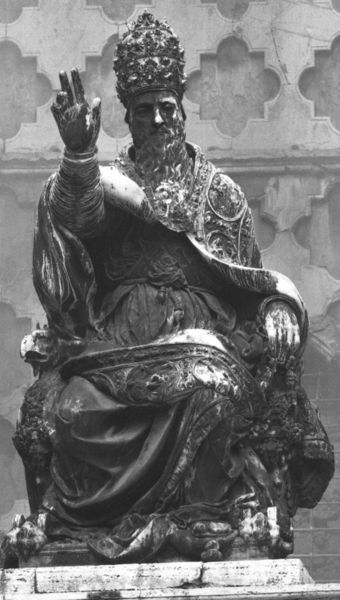
Titel: Ehrenstatue Papst Julius’ III.
Künstler: Vincenzo Danti
Standort: Perugia, Piazza IV Novembre (EU - I - Umbrien)
Schlagwörter: hand, mann, umhang, sitzen, geste, grau, marmor, gürtel, muster, alt, bart, mütze, wand, falten, sockel, stein, kirche, gewand, mantel, gotik, krone, skulptur, statue, mauer, bischof, papst, thron, podest, monumental, foto, schwarzweiß, brokat, mittelalter, erhoben, segnen, segnung, tiara, gewandfalten, attribute, pabst